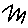
Label: zigzag